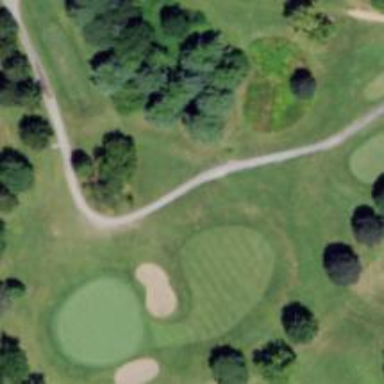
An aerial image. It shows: Path designated for golf carts.